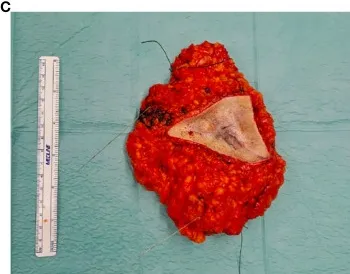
(C) Surgical specimen.
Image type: medical_photograph (other_medical_photograph)